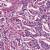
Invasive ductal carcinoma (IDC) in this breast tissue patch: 1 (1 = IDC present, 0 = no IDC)